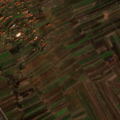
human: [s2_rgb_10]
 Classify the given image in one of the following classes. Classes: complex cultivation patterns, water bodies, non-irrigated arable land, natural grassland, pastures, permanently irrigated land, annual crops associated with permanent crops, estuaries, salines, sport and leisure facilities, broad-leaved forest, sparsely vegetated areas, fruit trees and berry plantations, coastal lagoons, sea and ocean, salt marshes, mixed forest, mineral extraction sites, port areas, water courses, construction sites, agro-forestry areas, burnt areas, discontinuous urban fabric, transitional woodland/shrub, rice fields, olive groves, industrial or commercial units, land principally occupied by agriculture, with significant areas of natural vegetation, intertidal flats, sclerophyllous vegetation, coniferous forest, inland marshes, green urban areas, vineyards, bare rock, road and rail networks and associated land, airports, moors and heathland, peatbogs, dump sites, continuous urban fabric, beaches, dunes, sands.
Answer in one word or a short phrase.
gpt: discontinuous urban fabric, non-irrigated arable land, complex cultivation patterns, land principally occupied by agriculture, with significant areas of natural vegetation